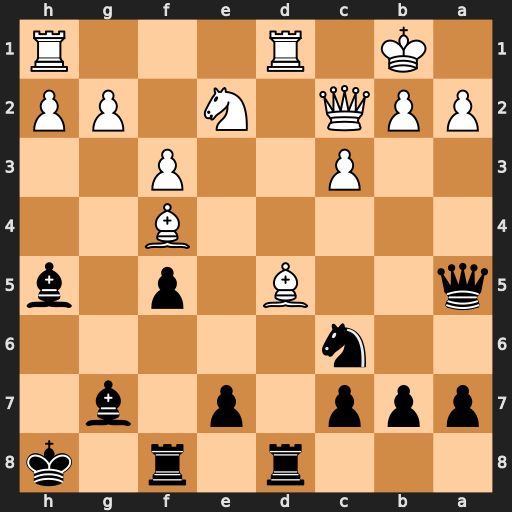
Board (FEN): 3r1r1k/ppp1p1b1/2n5/q2B1p1b/5B2/2P2P2/PPQ1N1PP/1K1R3R
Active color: b
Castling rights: -
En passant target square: -
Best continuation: Rxd5 Rxd5 Qxd5